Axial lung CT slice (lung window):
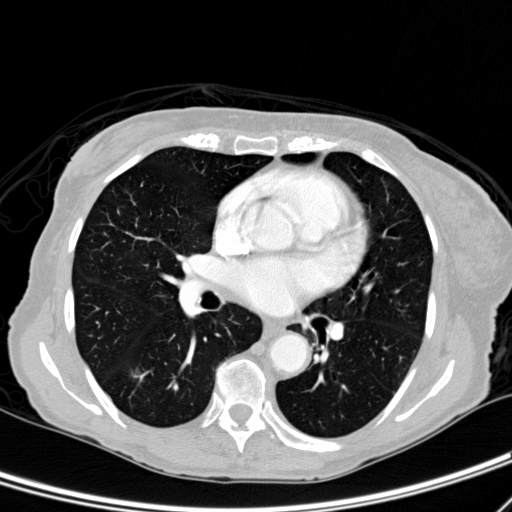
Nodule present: yes
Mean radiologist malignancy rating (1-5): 3